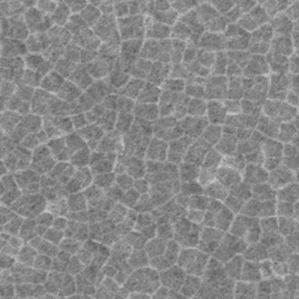
Label: frost